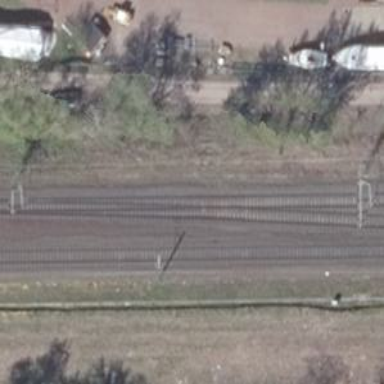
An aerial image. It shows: Railway with electrified contact lines.